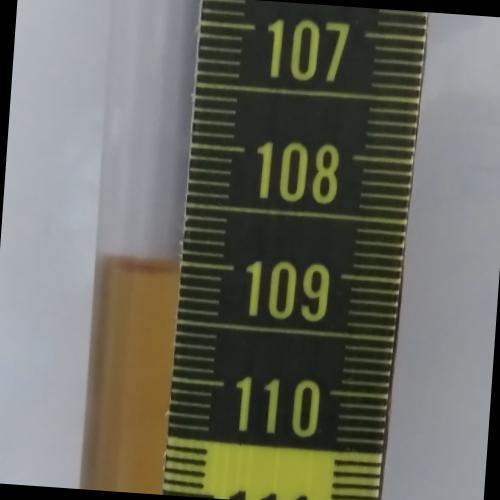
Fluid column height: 109.0 cm